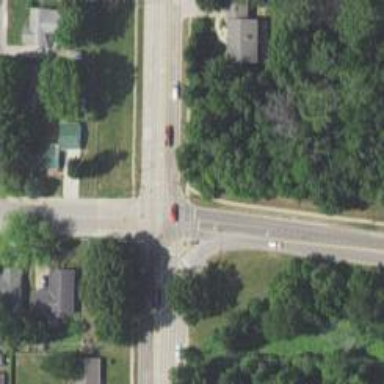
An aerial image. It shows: Asphalt footway with lined crossing markings.